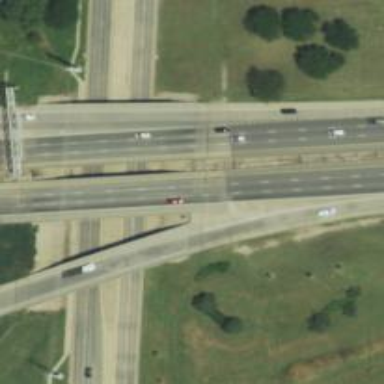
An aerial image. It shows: Asphalt bridge on motorway expressway.